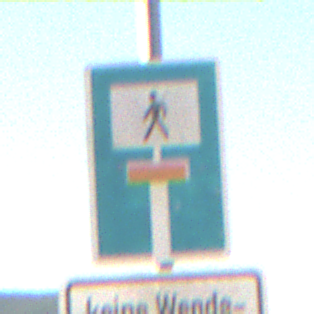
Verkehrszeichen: SackgasseFussgaengerDurchlaessig
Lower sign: HinweisGeaenderteVorfahrtVerkehrsfuehrungVerkehrsregelung3
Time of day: SunriseSunset
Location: Outdoor (Nature)
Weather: Clear
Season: NotSpecified
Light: Natural